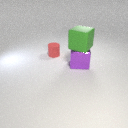
large purple metal cube below large green rubber cube